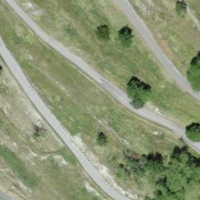
EUNIS habitat code: 23
Species observed at this site:
Stachys recta
Astragalus cicer